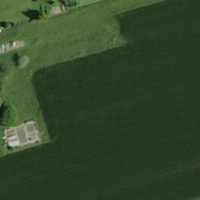
EUNIS habitat code: 25
Species observed at this site:
Plantago media